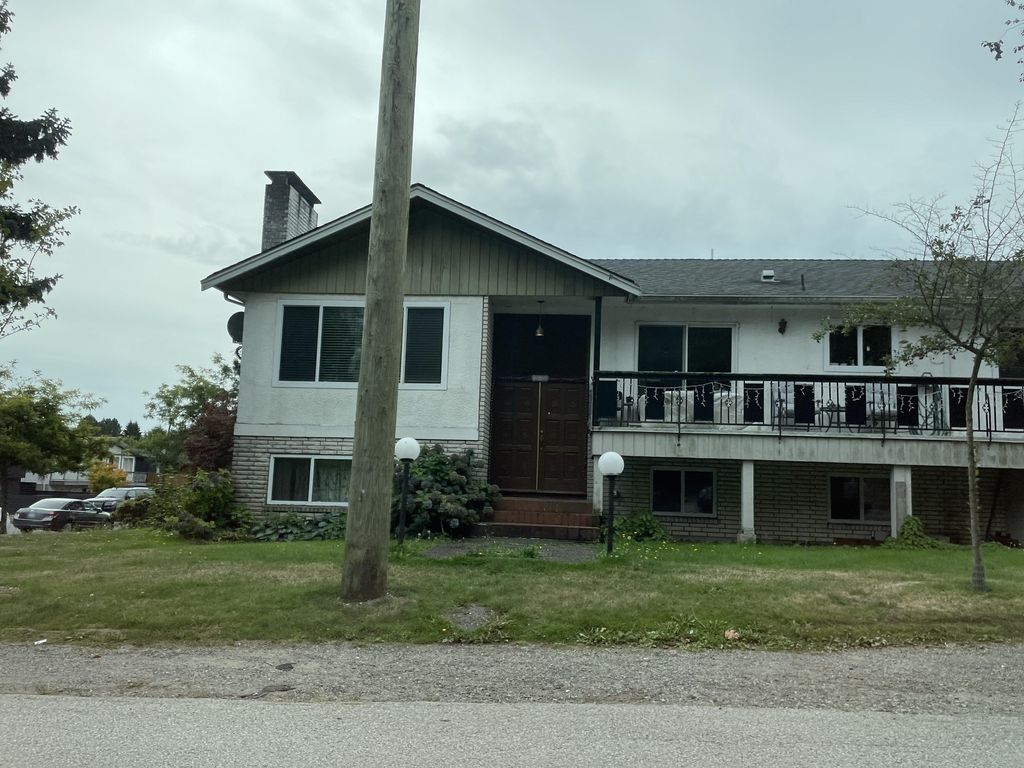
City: vancouver